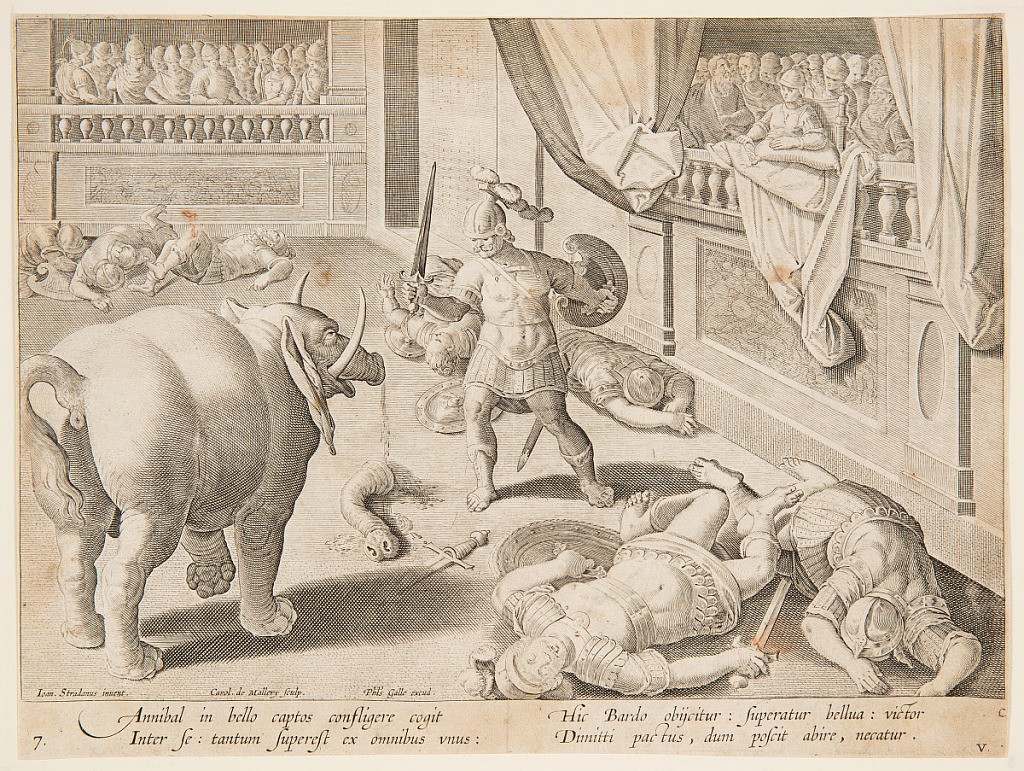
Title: A Roman Soldier Fighting one of Hannibal's Elephants, pl. 7 in the Venationes Ferarum, Avium, Piscium series
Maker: Jan van der Straet, called Stradanus, Flemish, 1523–1605
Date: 1596 or after
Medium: Engraving on laid paper
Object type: Print
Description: Horizontal rectangle. Public combat between armeed warriors and an elephant. All of the warriors have fallen, except one, who faces the elephant, his sword upraised. A portion of the elephant's trunk has been severed. Spectators in enclosures, right and rear. Left to center, below: "Ioan. Stradanus invent. / Carol de Mallery Sculp. / Phls Galle excud." Below: "ANNIBAL IN BELLO CAPTOS CONFLIGERE COGIT..."